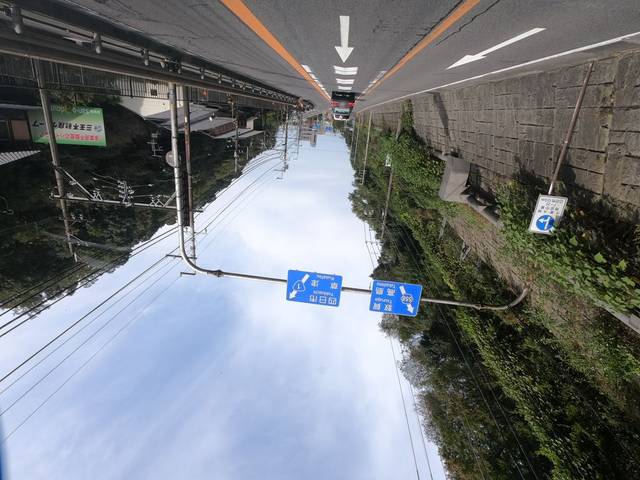
Region: Japan
Coordinates: 34.998, 135.858